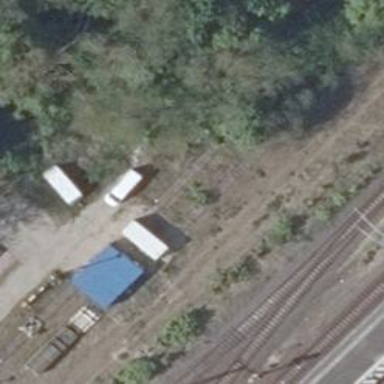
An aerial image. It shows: Disused railway yard with electrified contact line.